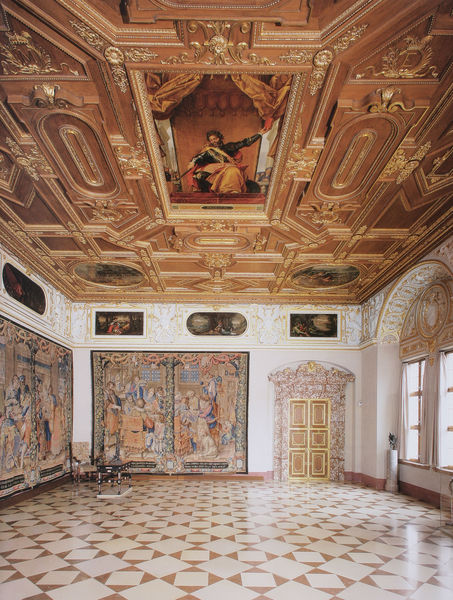
Titel: Der "Saal des Fürsten" (Trierzimmer)
Künstler: Hans Krumper
Standort: München
Institution: Residenz
Schlagwörter: gemälde, mann, schatten, weiß, gelb, braun, fenster, grau, hell, holz, licht, marmor, raum, säulen, tisch, tür, zimmer, rot, schloss, malerei, muster, ornament, teppich, wand, architektur, barock, rahmen, stein, bild, gesten, innenraum, portrait, porträt, vorhang, felder, boden, figur, gold, interieur, sitzend, decke, tanzen, rokoko, schön, oval, tondo, farbig, bilder, bogen, parkett, tanzsaal, einschnitt, türe, rand, saal, könig, thron, bordüre, kartusche, salon, verkleidung, vorhänge, gobelin, wandteppich, streng, dekor, ornamente, verzierung, wandgemälde, stuck, teppiche, zeigen, foto, fotografie, photographie, wände, fussboden, gewölbe, buch, bayern, fensterrahmen, palast, geld, tageslicht, fliesen, tron, holzdecke, kacheln, mosaik, rüstung, photo, fries, villa, rauten, wandbilder, residenz, krönung, platten, kassetten, kassettendecke, deckengemälde, fresko, museum, zierde, marmorboden, fließen, kassettentür, prunk, wandbild, wandbehang, vierecke, steinfussboden, schnitzereien, zepter, kassette, deckenmalerei, kasettendecke, rundbogenfenster, palst, barrock, fensterbogen, doppeltür, festsaal, regent, prachtvoll, doppelfenster, wandbemalung, überfangbogen, prunkvoll, inneneinrichtung, marmot, vignette, darstellungen, deckengewölbe, muste, kartuschen, bodenmosaik, asam, deckenverkleidung, gobelins, goblins, krönungssaal, nbarock, prachtvol, tapiserie, tapisserien, täfelung, wandteppiche, wandbehänge, sopraporten, wandteppig, barock?, deckenmalereien